Question: I want my custom button to look like the button sample below.
More specifically, I want the width of the button to be determined by the width of the largest word in the label (i.e. width of "Elongated" in my example). The label must wrap, not truncate.
And I want only one pixel between the top edge of the icon and my button's top edge.
I have tried lots of things but to no avail so far. I have reduced the horizontalGap and verticalGap to zero and padding to zero. But still nothing. Please help.
Here's what I have right now:
'''
<mx:Button top="0" cornerRadius="2" paddingLeft="0" paddingRight="0" leading="0" letterSpacing="0" paddingTop="0" paddingBottom="0" verticalGap="0" horizontalGap="0" textAlign="center" labelPlacement="bottom" icon="{MyIcon}" height="60" width="75" label="Elongated Label" fontSize="10" />
'''

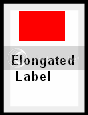
Answer: That's not at all simple.
You will need to create your own button,
'''
public class Mybutton extends Button {...}
'''
override createChildren and set the word wrap of the IUITextField used for the label to true.
override measure and use your own line metrics to determine the width that the button should be. If you get the measure right, the button will lay itself out properly.